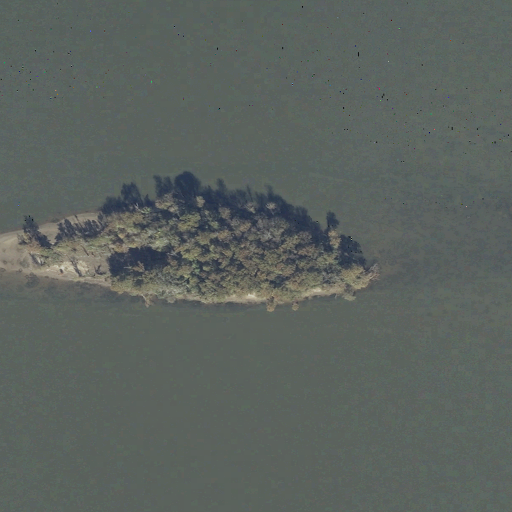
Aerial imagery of island in Alabama named Buck Island containing open water, woody wetlands, grassland, and evergreen forest